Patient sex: F
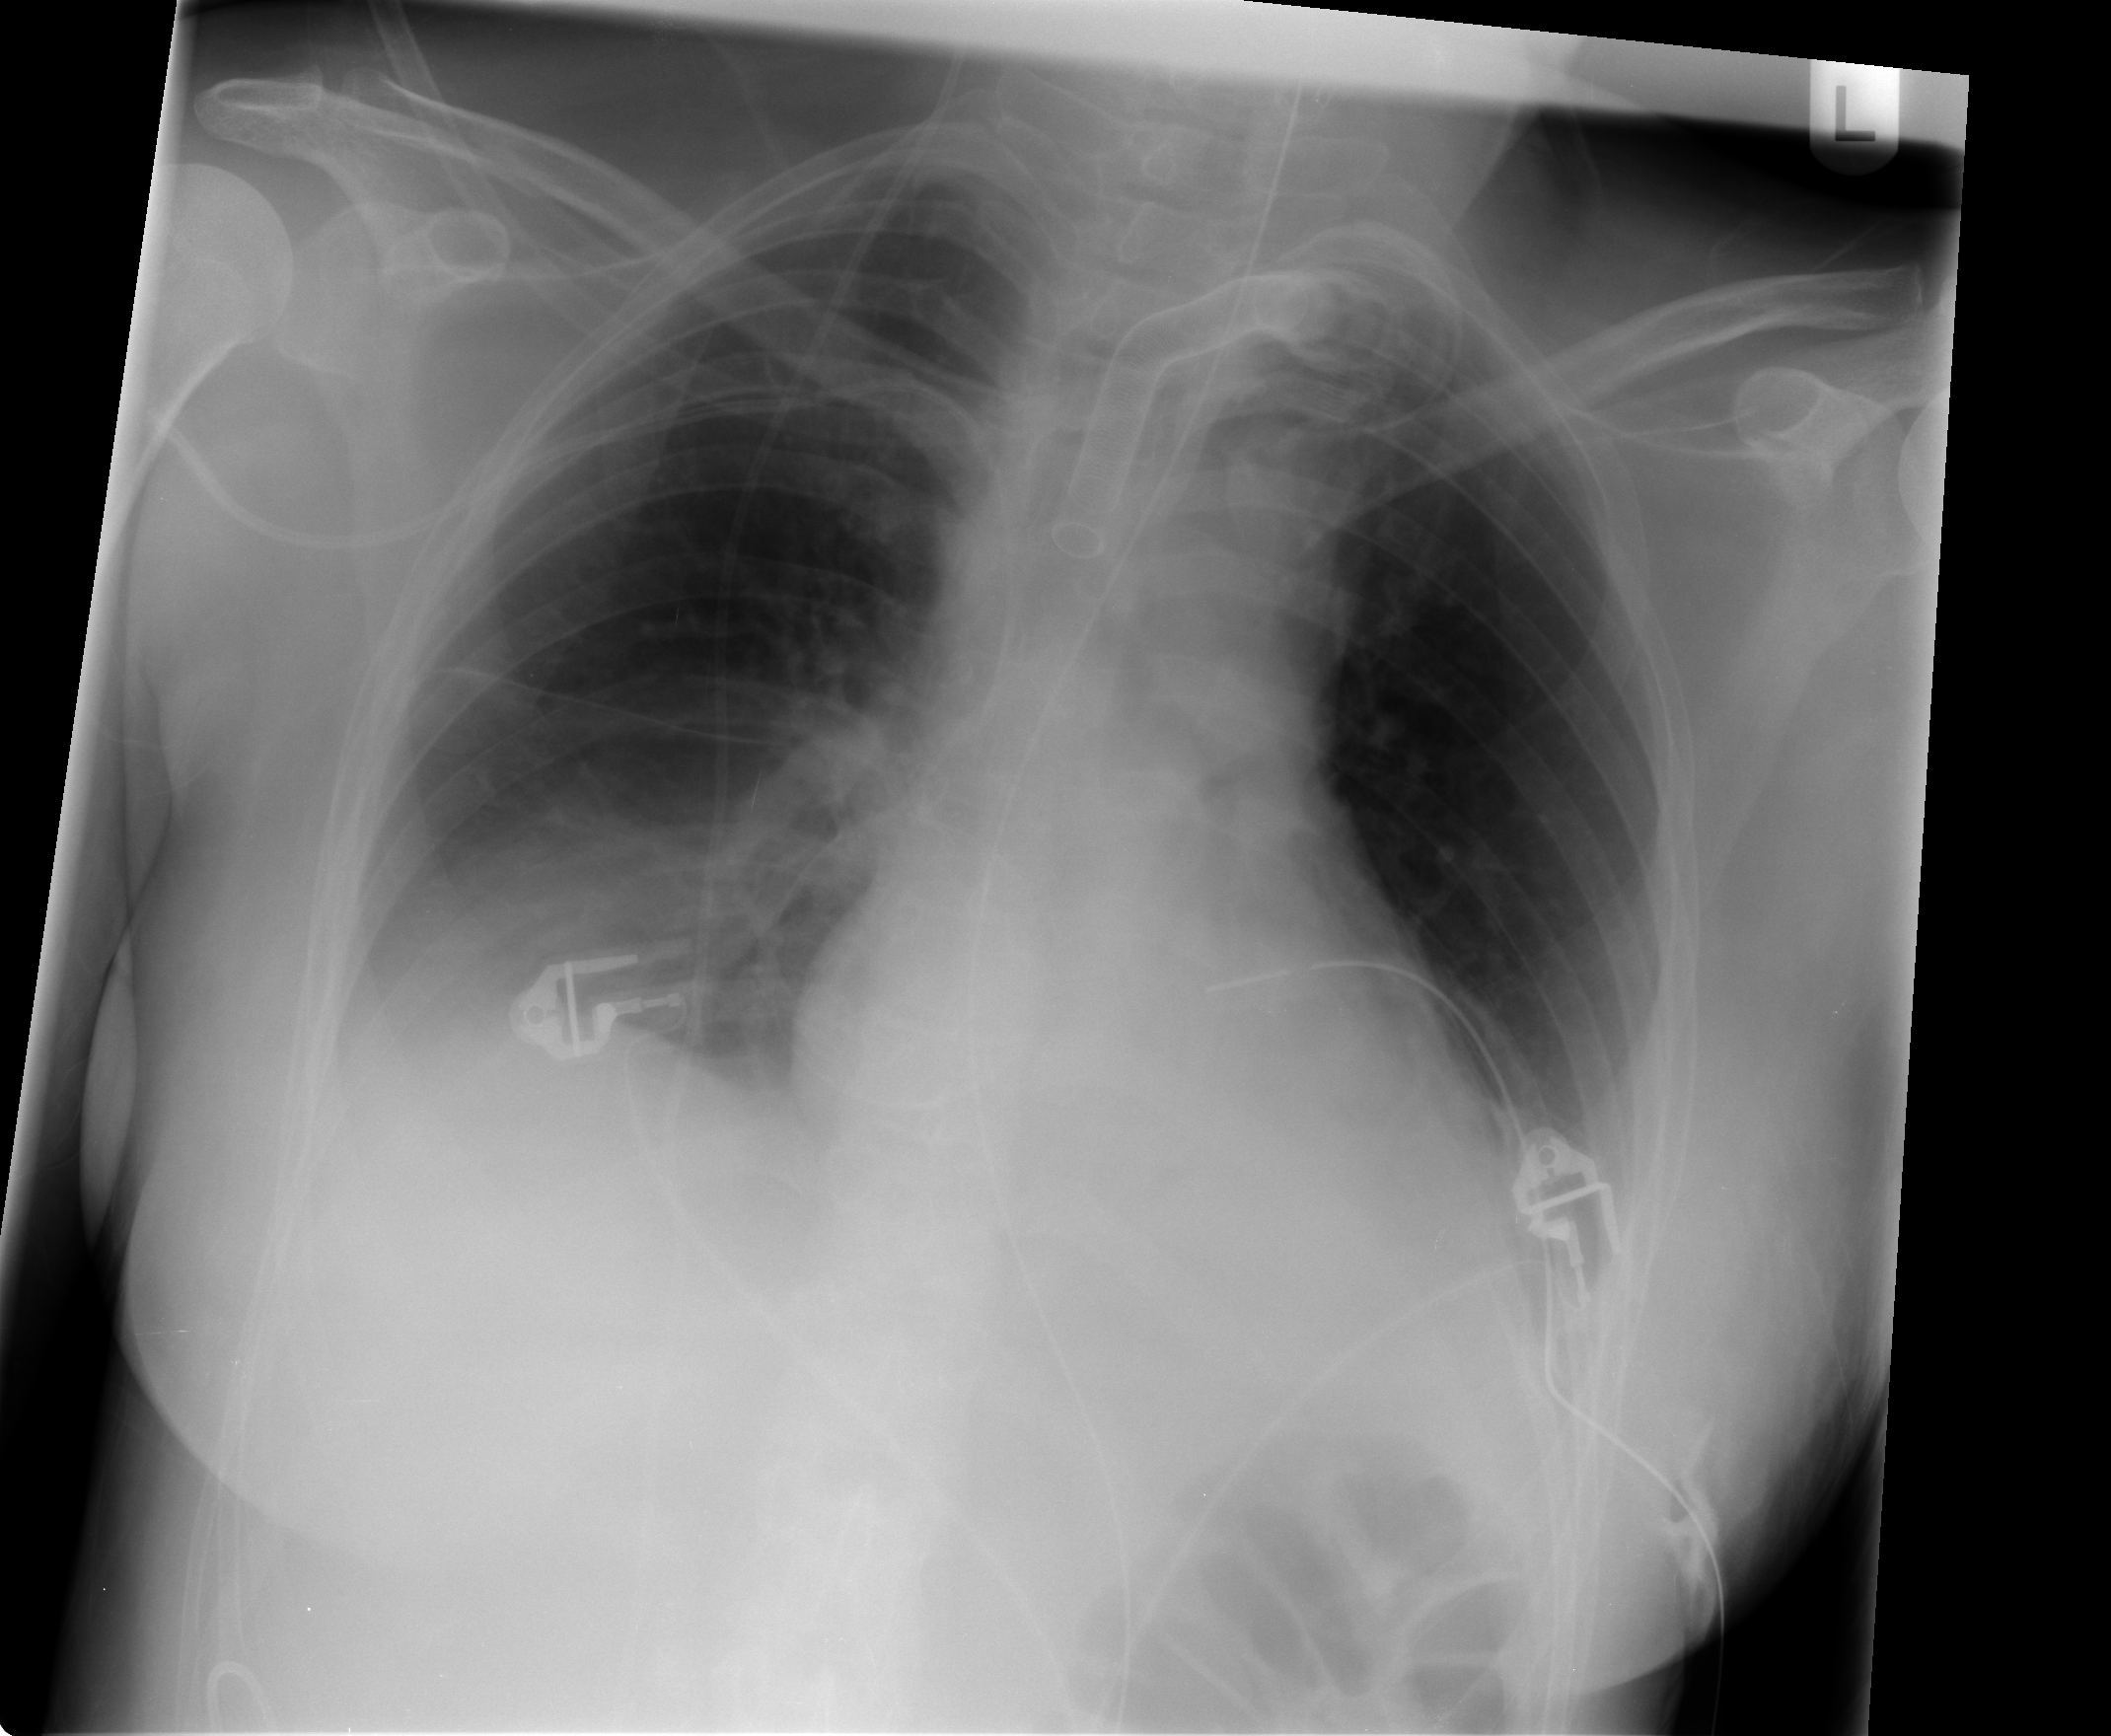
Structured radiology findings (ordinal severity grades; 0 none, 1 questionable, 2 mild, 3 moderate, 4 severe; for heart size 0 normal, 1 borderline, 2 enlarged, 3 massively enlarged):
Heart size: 0
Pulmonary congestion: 0
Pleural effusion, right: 2
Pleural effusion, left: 1
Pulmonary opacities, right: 1
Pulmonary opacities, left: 0
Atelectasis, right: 2
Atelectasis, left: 2